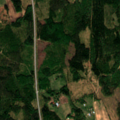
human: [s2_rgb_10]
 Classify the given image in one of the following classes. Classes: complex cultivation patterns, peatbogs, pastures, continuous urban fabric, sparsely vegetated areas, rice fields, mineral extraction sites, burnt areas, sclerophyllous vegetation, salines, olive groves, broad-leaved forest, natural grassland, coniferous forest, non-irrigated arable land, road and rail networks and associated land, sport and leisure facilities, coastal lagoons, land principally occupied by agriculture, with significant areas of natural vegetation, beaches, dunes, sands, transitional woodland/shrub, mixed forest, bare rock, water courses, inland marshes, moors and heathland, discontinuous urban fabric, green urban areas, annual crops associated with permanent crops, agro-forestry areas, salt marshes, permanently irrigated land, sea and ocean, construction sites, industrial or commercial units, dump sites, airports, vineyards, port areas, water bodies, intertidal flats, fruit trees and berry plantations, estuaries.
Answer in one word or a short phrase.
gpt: coniferous forest, mixed forest, transitional woodland/shrub